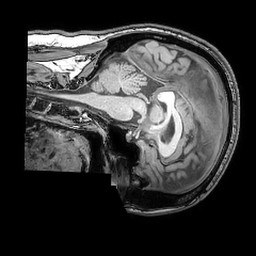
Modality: T1w
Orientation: sagittal
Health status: ill
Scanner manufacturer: philips
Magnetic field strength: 3 T
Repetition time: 0.007 s
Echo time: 0.0035 s